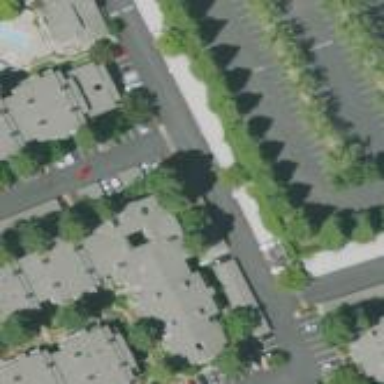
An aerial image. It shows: View of apartment building.